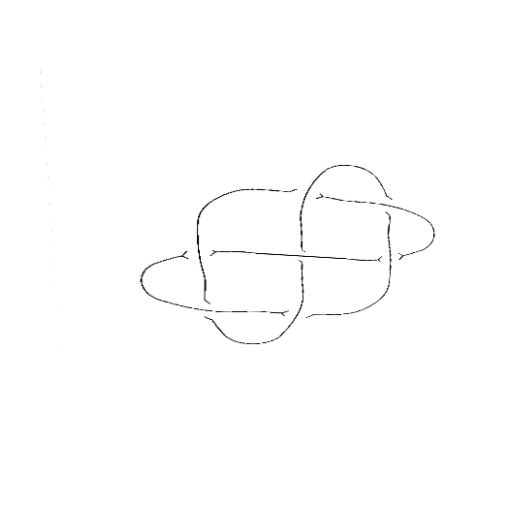
Crossing number: 7